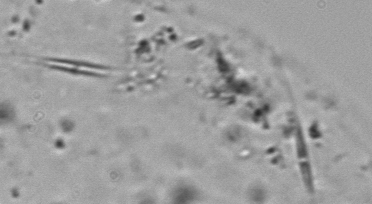
Label: Phaeocystis